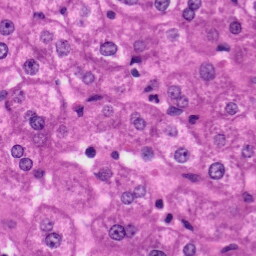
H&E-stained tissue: Liver